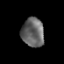
Tissue: prostate
Cell type: T cells
Senescence score: 0.3186
Nuclear area (px): 633
Mean DAPI intensity: 101.919